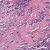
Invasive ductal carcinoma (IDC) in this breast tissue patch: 1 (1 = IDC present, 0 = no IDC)